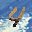
Label: 4